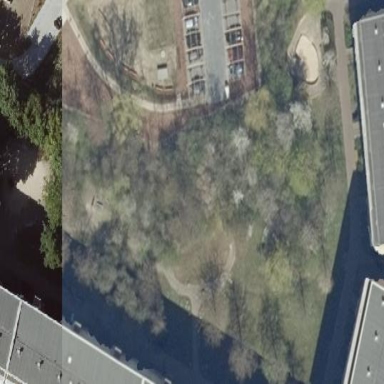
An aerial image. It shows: Park.